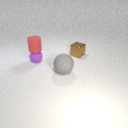
large gray rubber sphere in front of small brown metal cube